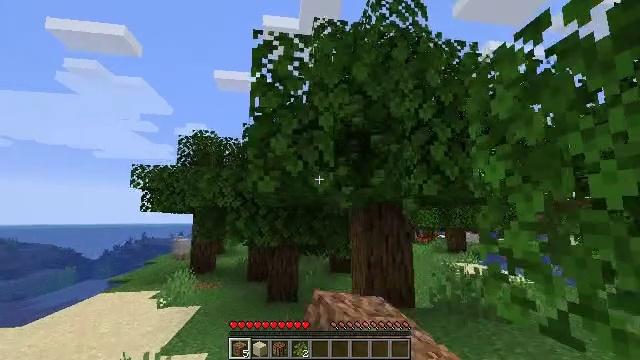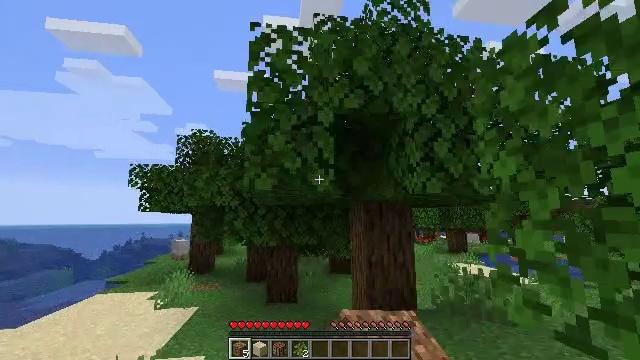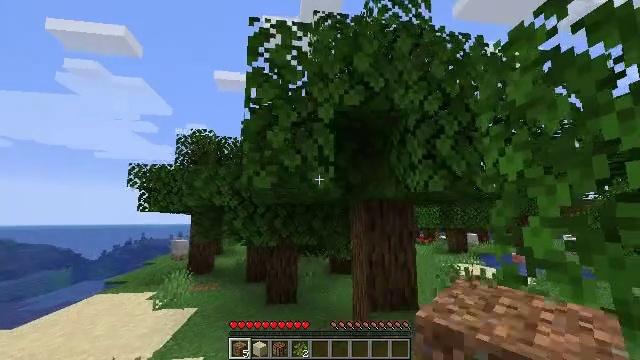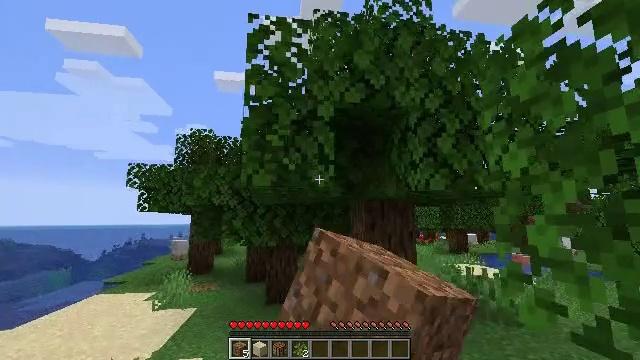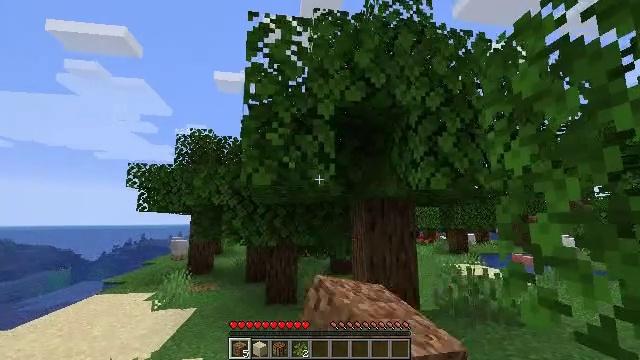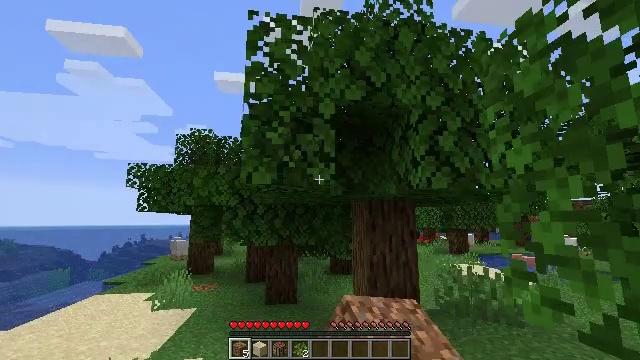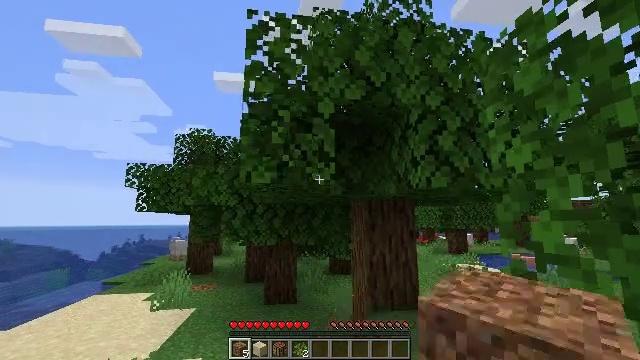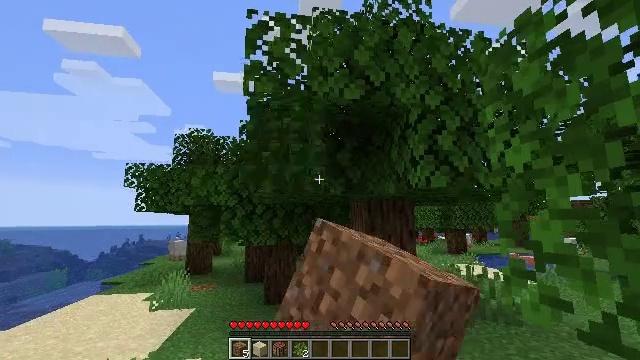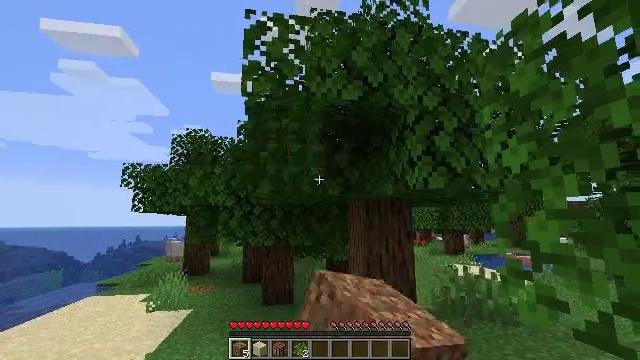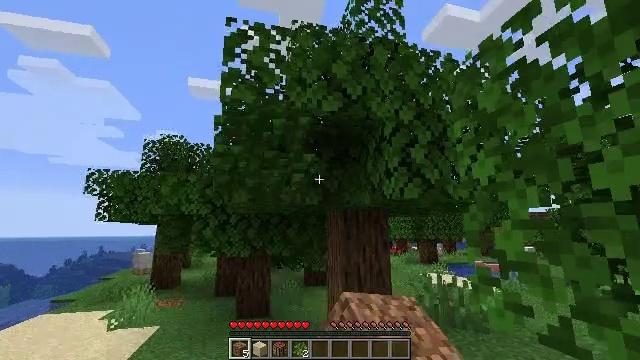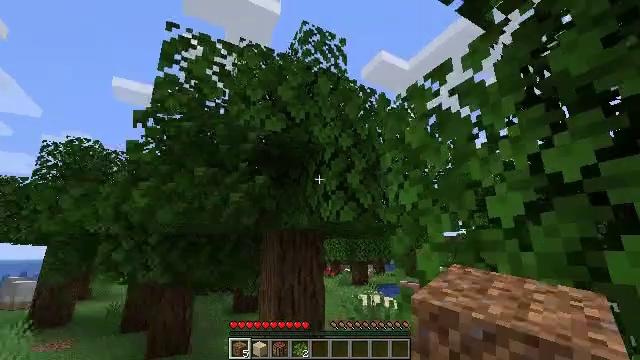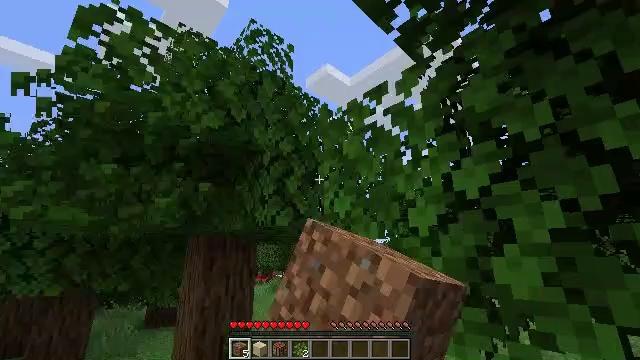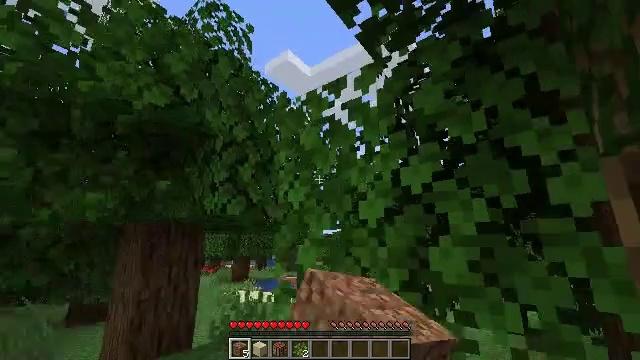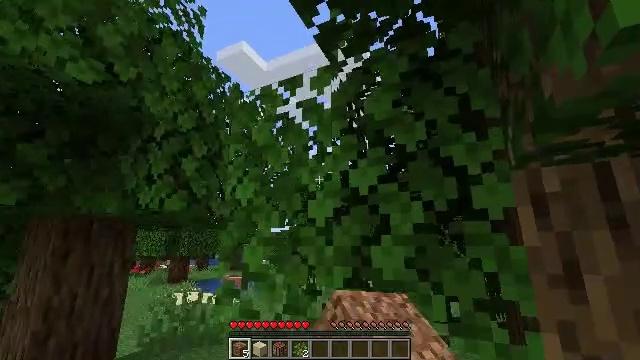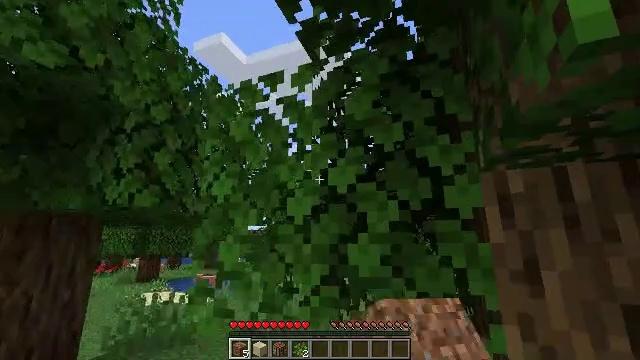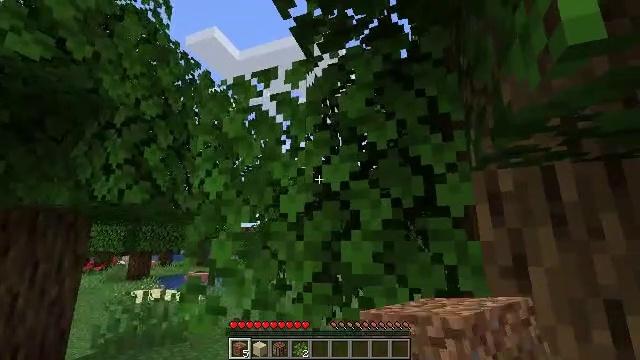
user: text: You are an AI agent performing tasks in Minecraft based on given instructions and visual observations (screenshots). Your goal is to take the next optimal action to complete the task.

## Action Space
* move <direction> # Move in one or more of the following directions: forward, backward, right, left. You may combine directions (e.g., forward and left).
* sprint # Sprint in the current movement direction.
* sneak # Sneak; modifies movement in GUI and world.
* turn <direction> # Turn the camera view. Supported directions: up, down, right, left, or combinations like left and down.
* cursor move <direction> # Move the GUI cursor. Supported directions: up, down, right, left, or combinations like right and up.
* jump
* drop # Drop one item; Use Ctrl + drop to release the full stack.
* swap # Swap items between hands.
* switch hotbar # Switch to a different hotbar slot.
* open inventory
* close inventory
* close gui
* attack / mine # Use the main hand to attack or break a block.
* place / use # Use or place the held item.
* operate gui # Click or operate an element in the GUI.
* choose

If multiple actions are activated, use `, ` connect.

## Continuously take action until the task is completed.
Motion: motion action
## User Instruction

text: Gather grass by holding the left mouse button.
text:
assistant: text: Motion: attack / mine
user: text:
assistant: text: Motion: attack / mine
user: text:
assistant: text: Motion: attack / mine
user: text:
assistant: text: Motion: attack / mine
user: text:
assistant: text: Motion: attack / mine
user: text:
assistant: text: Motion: attack / mine
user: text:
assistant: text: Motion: attack / mine
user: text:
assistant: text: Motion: attack / mine
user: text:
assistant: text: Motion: turn right and up, attack / mine
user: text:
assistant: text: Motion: turn right and up, attack / mine
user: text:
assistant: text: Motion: turn right and up, attack / mine
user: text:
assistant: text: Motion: turn right and down
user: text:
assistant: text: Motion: turn right
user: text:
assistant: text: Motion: turn right
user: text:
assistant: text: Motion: turn right
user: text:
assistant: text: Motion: no_op
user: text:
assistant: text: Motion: no_op
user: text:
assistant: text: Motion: no_op
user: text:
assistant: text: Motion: no_op
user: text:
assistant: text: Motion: no_op
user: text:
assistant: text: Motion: no_op
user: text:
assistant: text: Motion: no_op
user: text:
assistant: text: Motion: attack / mine
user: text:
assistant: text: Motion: attack / mine
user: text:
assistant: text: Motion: attack / mine
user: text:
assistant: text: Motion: attack / mine
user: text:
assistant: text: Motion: attack / mine
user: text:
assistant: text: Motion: attack / mine
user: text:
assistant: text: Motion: attack / mine
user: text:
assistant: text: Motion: attack / mine